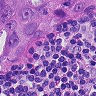
Metastatic tissue present: yes